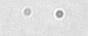
Label: camera_spot